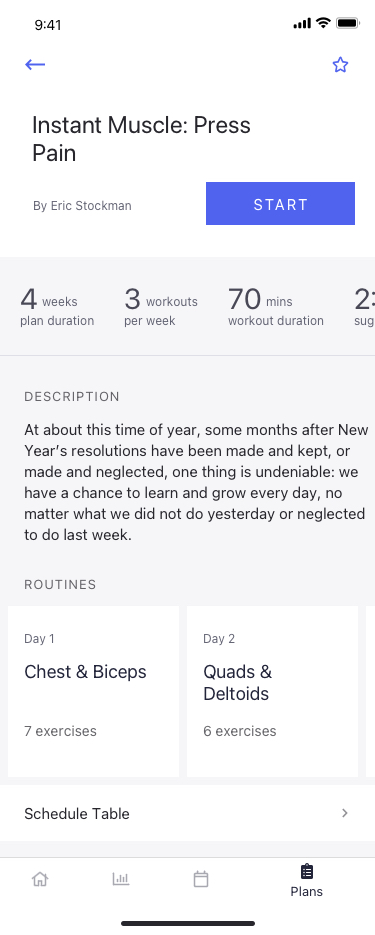
Text in this UI design:
Instant Muscle: Press Pain
By Eric Stockman
DESCRIPTION
At about this time of year, some months after New Year’s resolutions have been made and kept, or made and neglected, one thing is undeniable: we have a chance to learn and grow every day, no matter what we did not do yesterday or neglected to do last week.
Chest & Biceps
7 exercises
Day 1
Quads & Deltoids
6 exercises
Day 2
ROUTINES
workout duration
mins
70
per week
workouts
3
plan duration
weeks
4
suggested rest time
2:30
Schedule Table